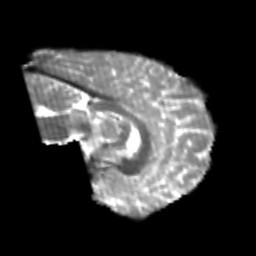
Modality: T2w
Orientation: sagittal
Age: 24
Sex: male
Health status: healthy
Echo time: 0.074 s